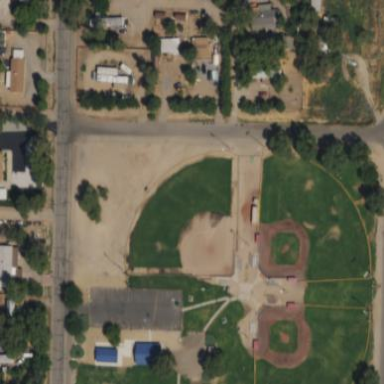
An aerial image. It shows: Baseball pitch for leisure and sports activities.